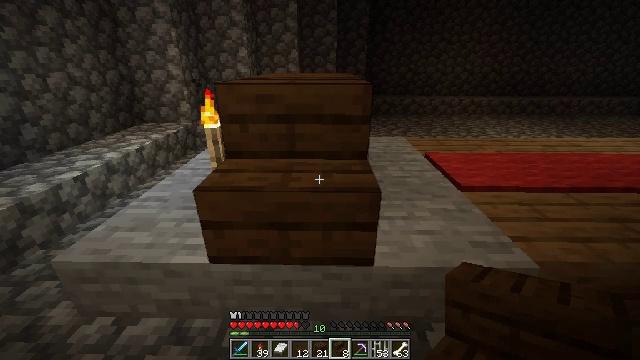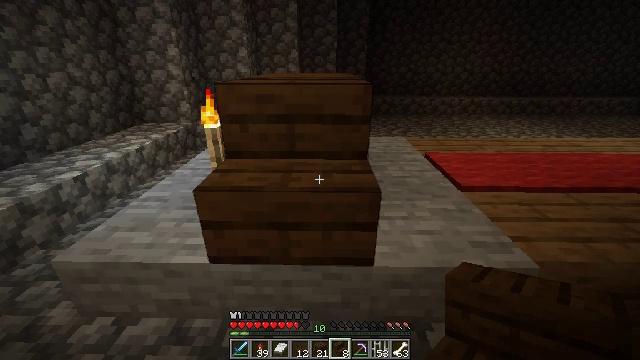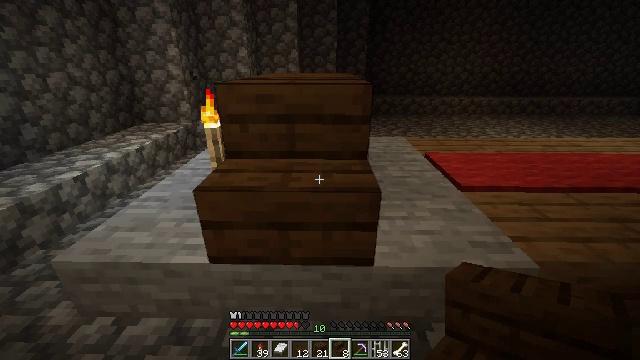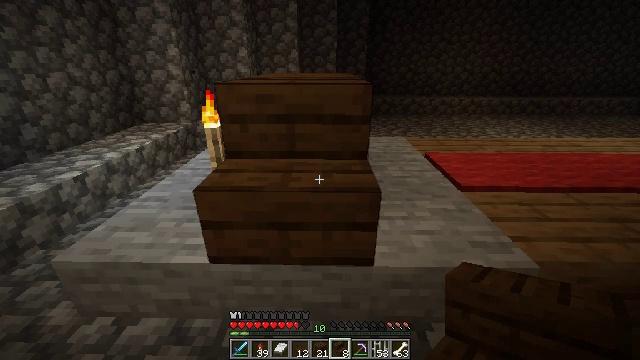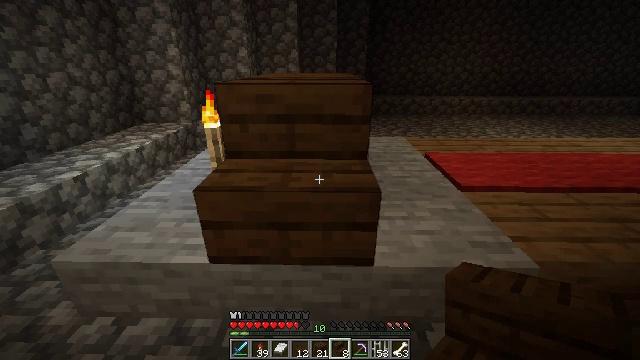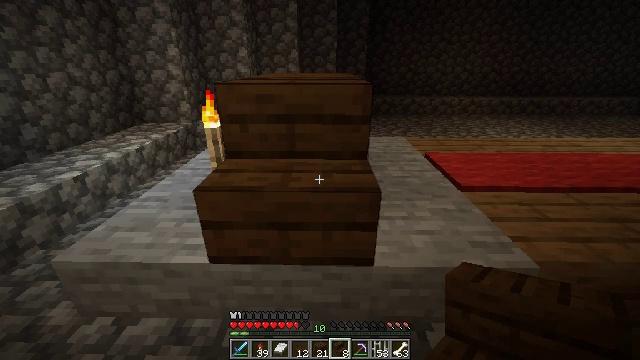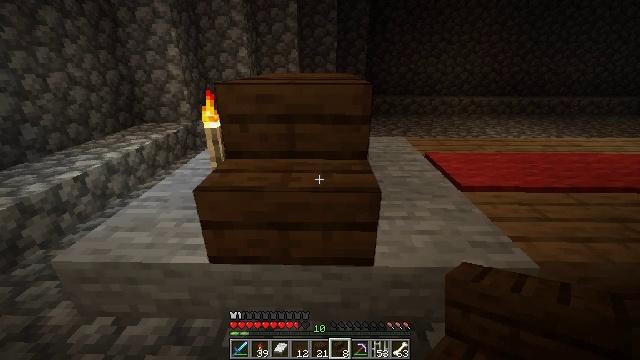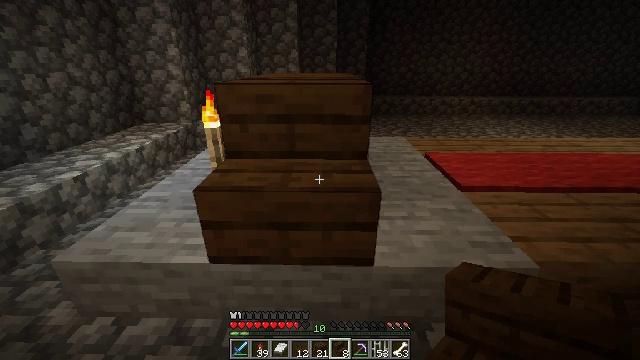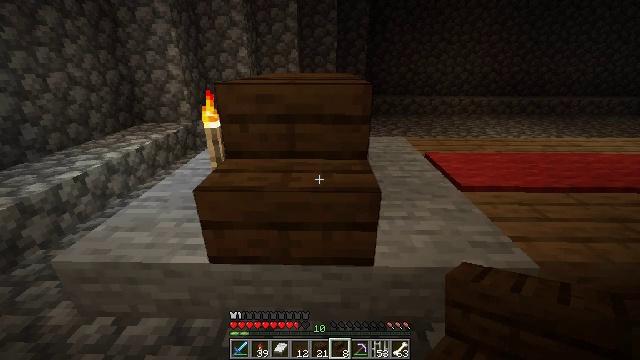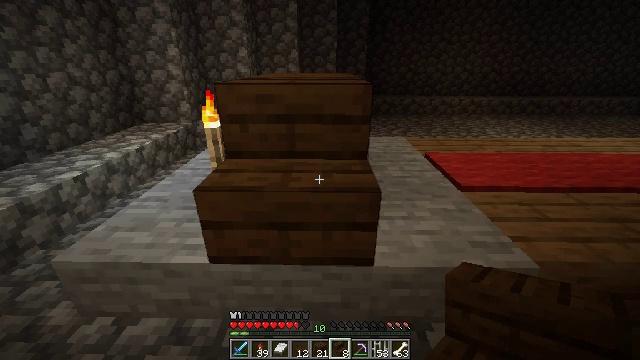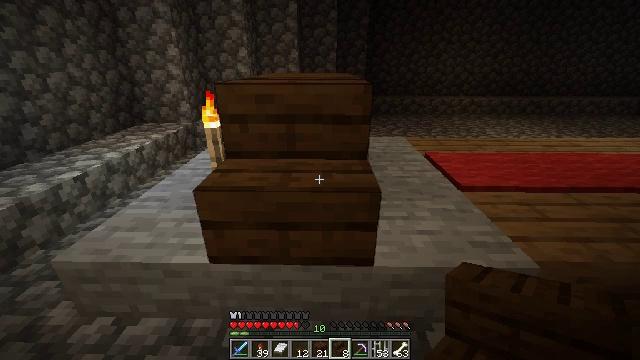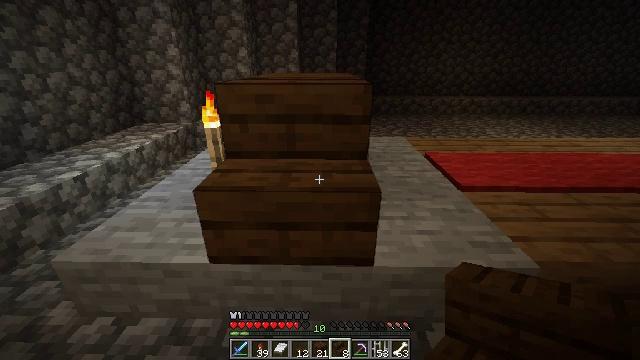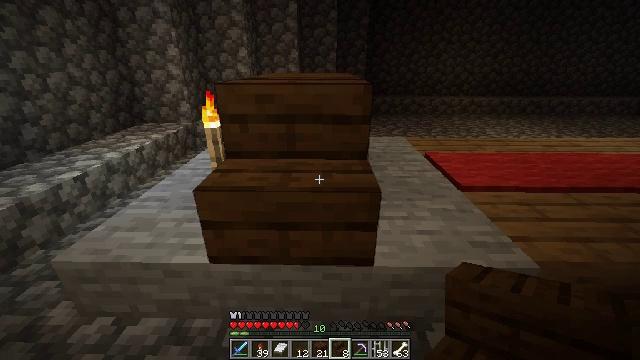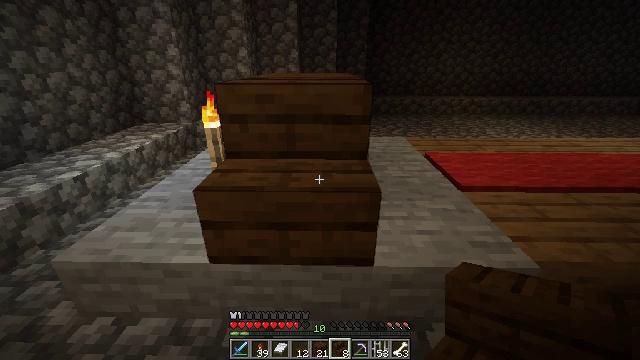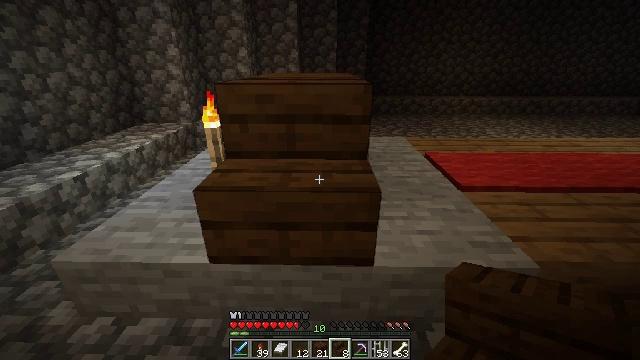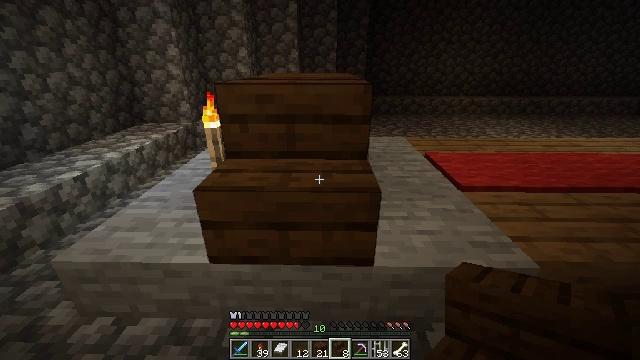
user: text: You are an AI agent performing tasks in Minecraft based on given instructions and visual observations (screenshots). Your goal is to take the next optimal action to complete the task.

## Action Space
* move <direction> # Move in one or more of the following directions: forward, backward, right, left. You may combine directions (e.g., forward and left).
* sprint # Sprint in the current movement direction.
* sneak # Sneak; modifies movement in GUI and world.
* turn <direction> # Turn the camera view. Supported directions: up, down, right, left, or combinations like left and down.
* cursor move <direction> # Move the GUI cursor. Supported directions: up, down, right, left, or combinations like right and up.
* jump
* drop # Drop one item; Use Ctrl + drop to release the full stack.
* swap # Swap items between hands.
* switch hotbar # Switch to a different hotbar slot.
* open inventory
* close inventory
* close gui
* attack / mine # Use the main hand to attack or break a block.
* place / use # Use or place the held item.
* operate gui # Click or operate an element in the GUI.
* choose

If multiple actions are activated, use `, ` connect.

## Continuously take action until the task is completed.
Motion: motion action
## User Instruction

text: Mine dark oak planks.
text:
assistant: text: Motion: no_op
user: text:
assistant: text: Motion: no_op
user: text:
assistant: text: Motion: no_op
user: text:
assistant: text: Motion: no_op
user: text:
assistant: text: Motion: no_op
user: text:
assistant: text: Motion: no_op
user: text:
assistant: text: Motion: no_op
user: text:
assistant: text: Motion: no_op
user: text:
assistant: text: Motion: no_op
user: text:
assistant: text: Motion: no_op
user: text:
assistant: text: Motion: no_op
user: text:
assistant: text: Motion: no_op
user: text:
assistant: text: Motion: no_op
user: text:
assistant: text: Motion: no_op
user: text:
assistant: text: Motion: no_op
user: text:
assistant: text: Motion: no_op
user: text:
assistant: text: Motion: no_op
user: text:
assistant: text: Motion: no_op
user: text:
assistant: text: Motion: no_op
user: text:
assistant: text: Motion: no_op
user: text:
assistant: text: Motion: no_op
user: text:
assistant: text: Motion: no_op
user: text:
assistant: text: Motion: no_op
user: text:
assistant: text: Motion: no_op
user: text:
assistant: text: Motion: no_op
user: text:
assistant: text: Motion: no_op
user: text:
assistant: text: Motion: no_op
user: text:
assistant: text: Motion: no_op
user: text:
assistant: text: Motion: no_op
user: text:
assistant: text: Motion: no_op